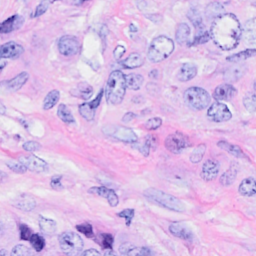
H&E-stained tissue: Breast